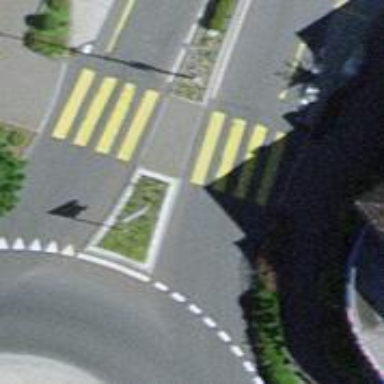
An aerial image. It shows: Marked zebra crossing with pedestrian island.